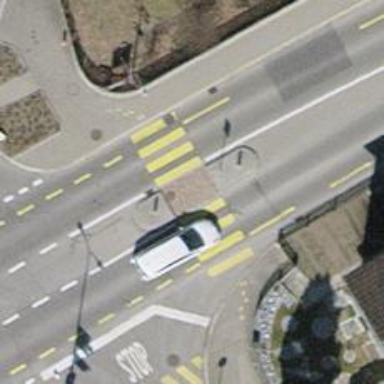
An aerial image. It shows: Marked footway crossing with traffic calming table and crossing island.